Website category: university
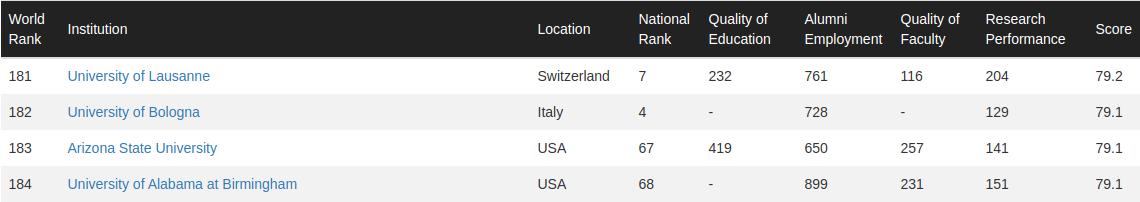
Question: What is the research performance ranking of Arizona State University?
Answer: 141

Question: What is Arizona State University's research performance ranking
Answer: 141

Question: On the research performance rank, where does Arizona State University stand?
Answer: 141

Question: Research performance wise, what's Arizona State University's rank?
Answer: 141

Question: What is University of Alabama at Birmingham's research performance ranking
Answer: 151

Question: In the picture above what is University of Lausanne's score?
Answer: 79.2

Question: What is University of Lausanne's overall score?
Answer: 79.2

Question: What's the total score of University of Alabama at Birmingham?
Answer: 79.1

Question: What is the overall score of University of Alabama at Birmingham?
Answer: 79.1

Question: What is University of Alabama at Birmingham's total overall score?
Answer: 79.1

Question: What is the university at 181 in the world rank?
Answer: University of Lausanne

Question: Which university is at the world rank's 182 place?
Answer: University of Bologna

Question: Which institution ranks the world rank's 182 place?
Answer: University of Bologna

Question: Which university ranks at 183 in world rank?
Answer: Arizona State University

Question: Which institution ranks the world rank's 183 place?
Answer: Arizona State University

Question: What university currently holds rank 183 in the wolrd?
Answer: Arizona State University

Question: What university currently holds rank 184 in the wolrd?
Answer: University of Alabama at Birmingham

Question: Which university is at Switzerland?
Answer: University of Lausanne

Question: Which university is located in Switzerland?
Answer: University of Lausanne

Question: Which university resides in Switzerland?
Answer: University of Lausanne

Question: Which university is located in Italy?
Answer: University of Bologna

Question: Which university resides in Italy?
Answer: University of Bologna

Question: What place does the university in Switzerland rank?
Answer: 181

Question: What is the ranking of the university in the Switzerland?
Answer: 181

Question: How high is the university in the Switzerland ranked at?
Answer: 181

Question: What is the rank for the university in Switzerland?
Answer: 181

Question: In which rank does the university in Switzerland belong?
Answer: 181

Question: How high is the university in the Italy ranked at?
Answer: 182

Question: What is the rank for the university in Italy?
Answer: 182

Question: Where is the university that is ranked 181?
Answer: Switzerland

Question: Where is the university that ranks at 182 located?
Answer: Italy

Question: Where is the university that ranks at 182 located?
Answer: Italy

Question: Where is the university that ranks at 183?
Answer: USA

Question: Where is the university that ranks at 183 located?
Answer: USA

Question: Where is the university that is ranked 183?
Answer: USA

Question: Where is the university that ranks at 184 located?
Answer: USA

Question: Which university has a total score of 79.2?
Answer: University of Lausanne

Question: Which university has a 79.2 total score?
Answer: University of Lausanne